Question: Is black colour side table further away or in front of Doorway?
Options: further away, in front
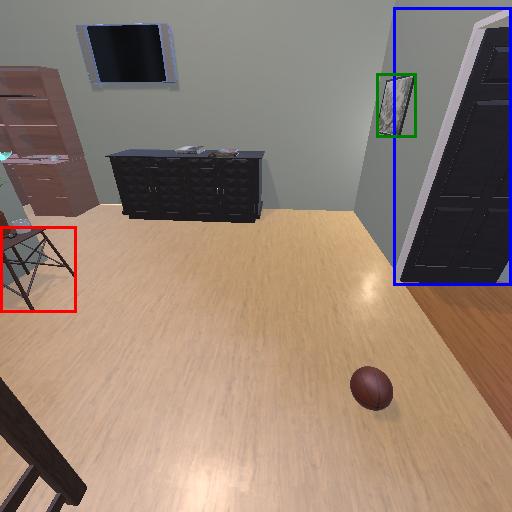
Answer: further away